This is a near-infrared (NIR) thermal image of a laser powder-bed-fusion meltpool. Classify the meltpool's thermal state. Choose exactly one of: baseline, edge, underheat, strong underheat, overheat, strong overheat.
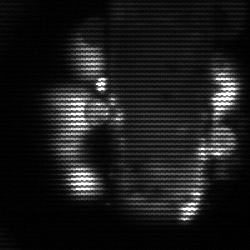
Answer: strong underheat